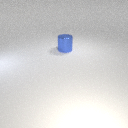
large blue metal cylinder